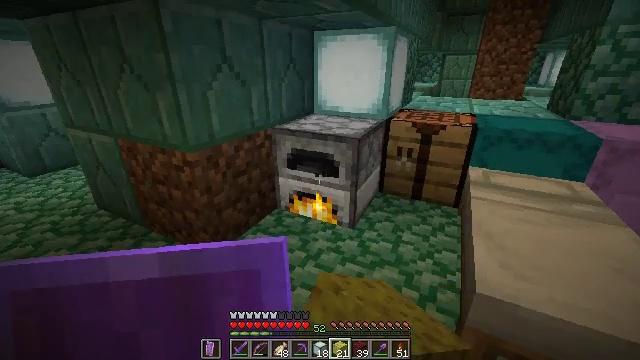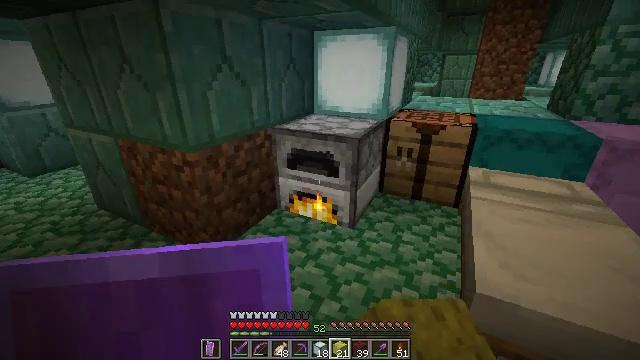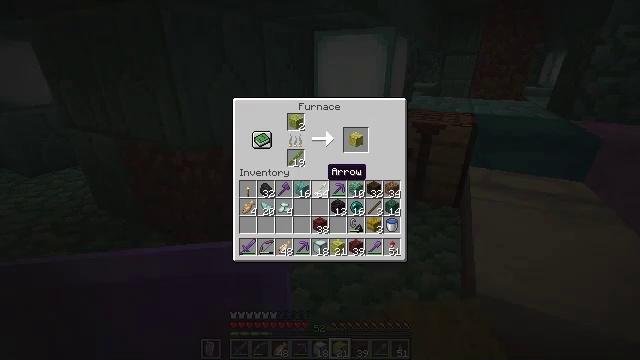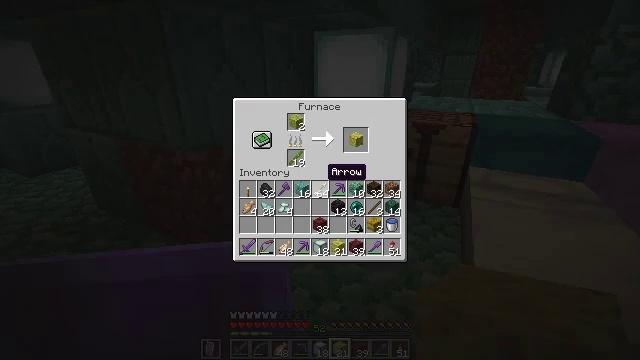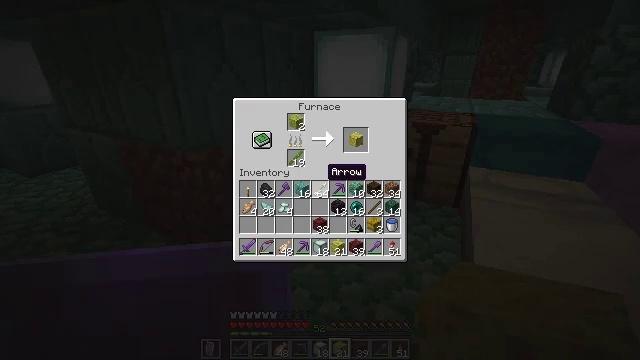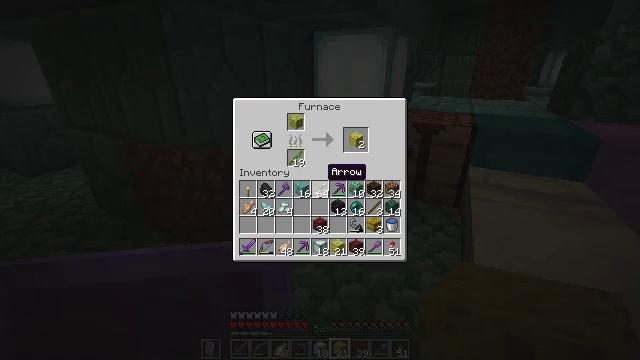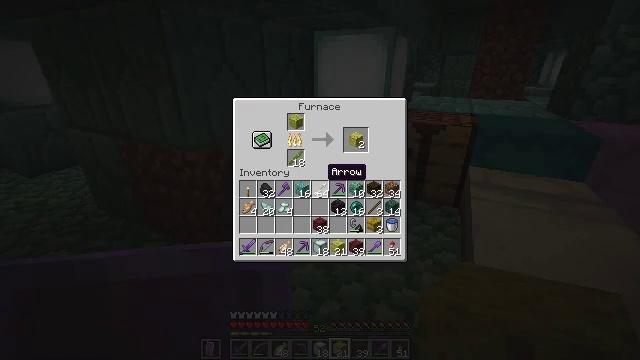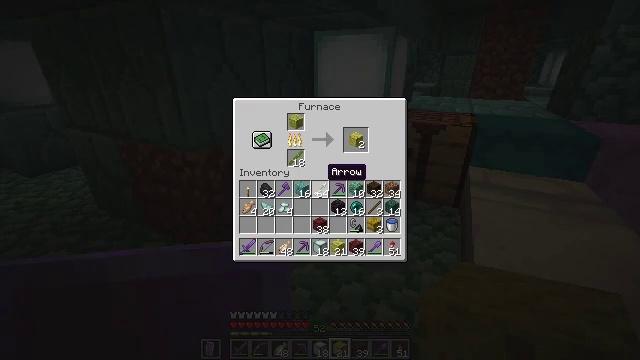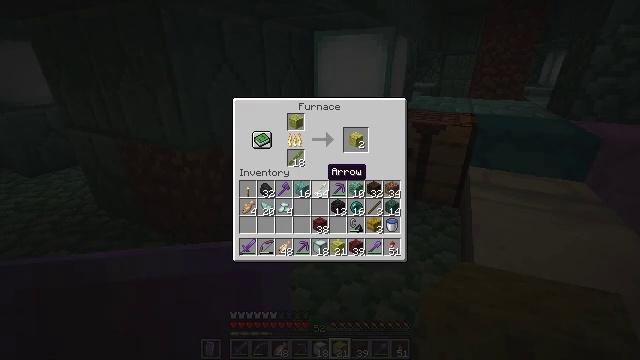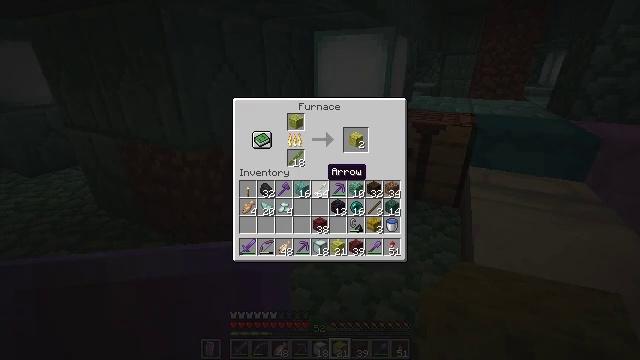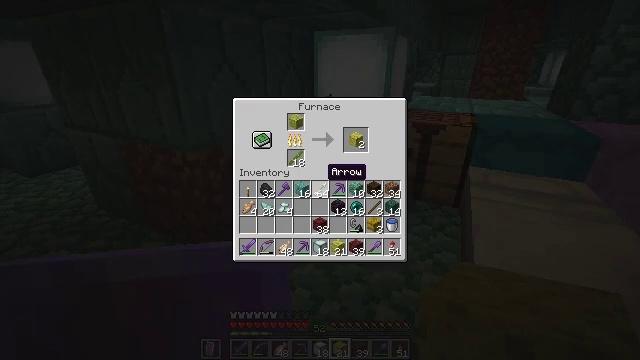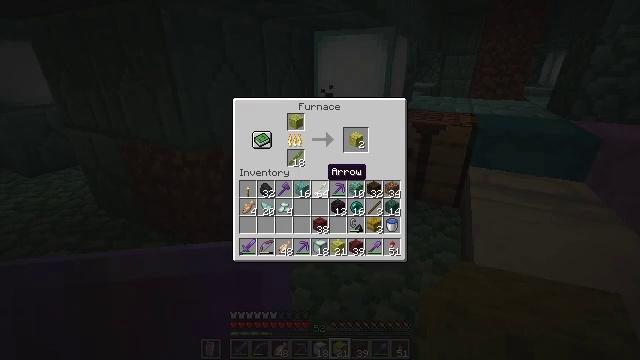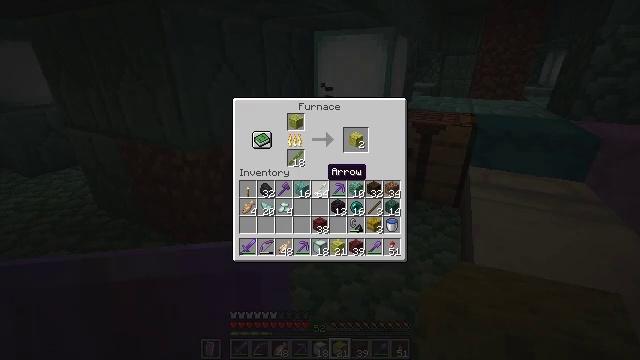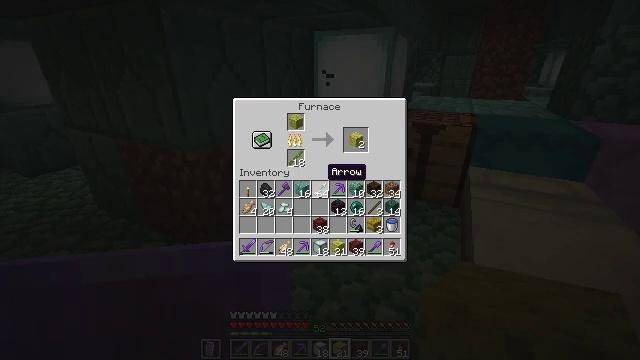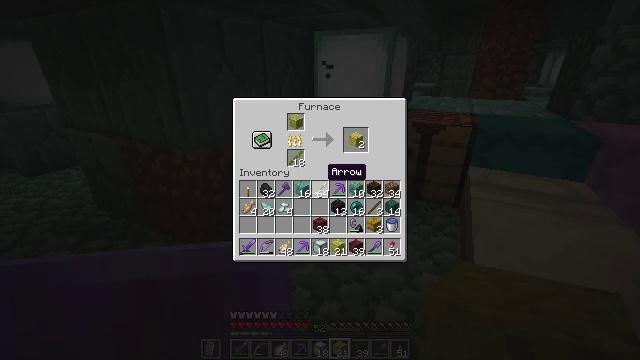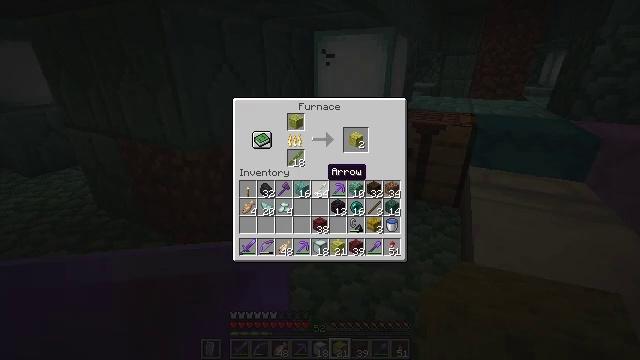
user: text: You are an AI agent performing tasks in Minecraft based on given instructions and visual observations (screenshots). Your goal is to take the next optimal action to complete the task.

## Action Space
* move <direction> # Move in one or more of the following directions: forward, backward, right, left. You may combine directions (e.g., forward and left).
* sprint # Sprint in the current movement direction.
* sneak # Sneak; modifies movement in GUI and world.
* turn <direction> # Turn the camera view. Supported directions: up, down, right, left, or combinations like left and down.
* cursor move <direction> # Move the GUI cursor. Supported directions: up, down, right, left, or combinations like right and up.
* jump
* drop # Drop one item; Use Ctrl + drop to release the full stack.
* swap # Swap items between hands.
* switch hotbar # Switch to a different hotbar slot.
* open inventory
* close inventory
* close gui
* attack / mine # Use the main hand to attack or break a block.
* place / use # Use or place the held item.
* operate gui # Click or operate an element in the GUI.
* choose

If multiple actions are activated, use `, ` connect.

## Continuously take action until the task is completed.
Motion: motion action
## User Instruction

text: craft item sponge
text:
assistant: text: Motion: no_op
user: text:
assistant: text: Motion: no_op
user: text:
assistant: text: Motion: no_op
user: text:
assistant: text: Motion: no_op
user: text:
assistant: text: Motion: no_op
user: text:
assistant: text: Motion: no_op
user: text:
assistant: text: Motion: no_op
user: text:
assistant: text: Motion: no_op
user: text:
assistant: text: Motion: no_op
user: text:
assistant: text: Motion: no_op
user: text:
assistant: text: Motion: no_op
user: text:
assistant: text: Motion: no_op
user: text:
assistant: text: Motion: no_op
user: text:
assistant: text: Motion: no_op
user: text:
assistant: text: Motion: no_op
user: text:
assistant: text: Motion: no_op
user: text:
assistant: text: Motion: no_op
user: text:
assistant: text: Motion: no_op
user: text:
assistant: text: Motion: no_op
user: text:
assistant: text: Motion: no_op
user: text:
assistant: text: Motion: no_op
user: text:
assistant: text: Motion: no_op
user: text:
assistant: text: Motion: no_op
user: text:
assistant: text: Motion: no_op
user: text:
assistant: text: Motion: no_op
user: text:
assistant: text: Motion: no_op
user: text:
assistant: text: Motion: no_op
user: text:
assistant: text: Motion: no_op
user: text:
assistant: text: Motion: no_op
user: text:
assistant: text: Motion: no_op